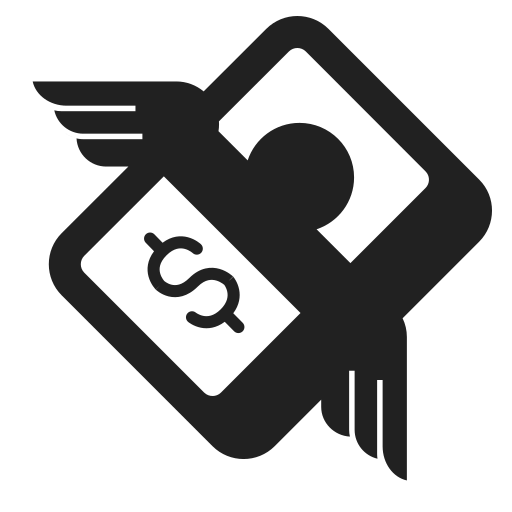
money with wings high contrast